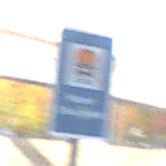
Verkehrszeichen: Wasserschutzgebiet
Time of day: SunriseSunset
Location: Outdoor (Urban)
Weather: PartlyCloudy
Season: NotSpecified
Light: Natural